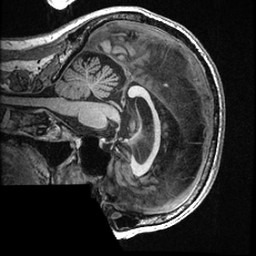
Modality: T1w
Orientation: sagittal
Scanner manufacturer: ge
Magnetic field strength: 3 T
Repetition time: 0.006736 s
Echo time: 0.002996 s